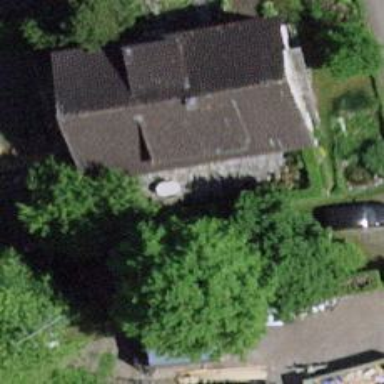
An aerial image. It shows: Detached building.